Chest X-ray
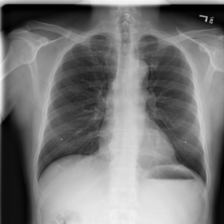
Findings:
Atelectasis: negative
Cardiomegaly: negative
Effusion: negative
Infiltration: negative
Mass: negative
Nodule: negative
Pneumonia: negative
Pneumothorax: negative
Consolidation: negative
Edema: negative
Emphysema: negative
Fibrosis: negative
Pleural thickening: negative
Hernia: negative